Question: If I have an image, in which there is a page of text shot on a uniform background, how can I auto detect the boundaries between the paper and the background?
An example of the image I want to detect is shown below. The images that I will be dealing with consist of a single page on a uniform background and they can be rotated at any angle.

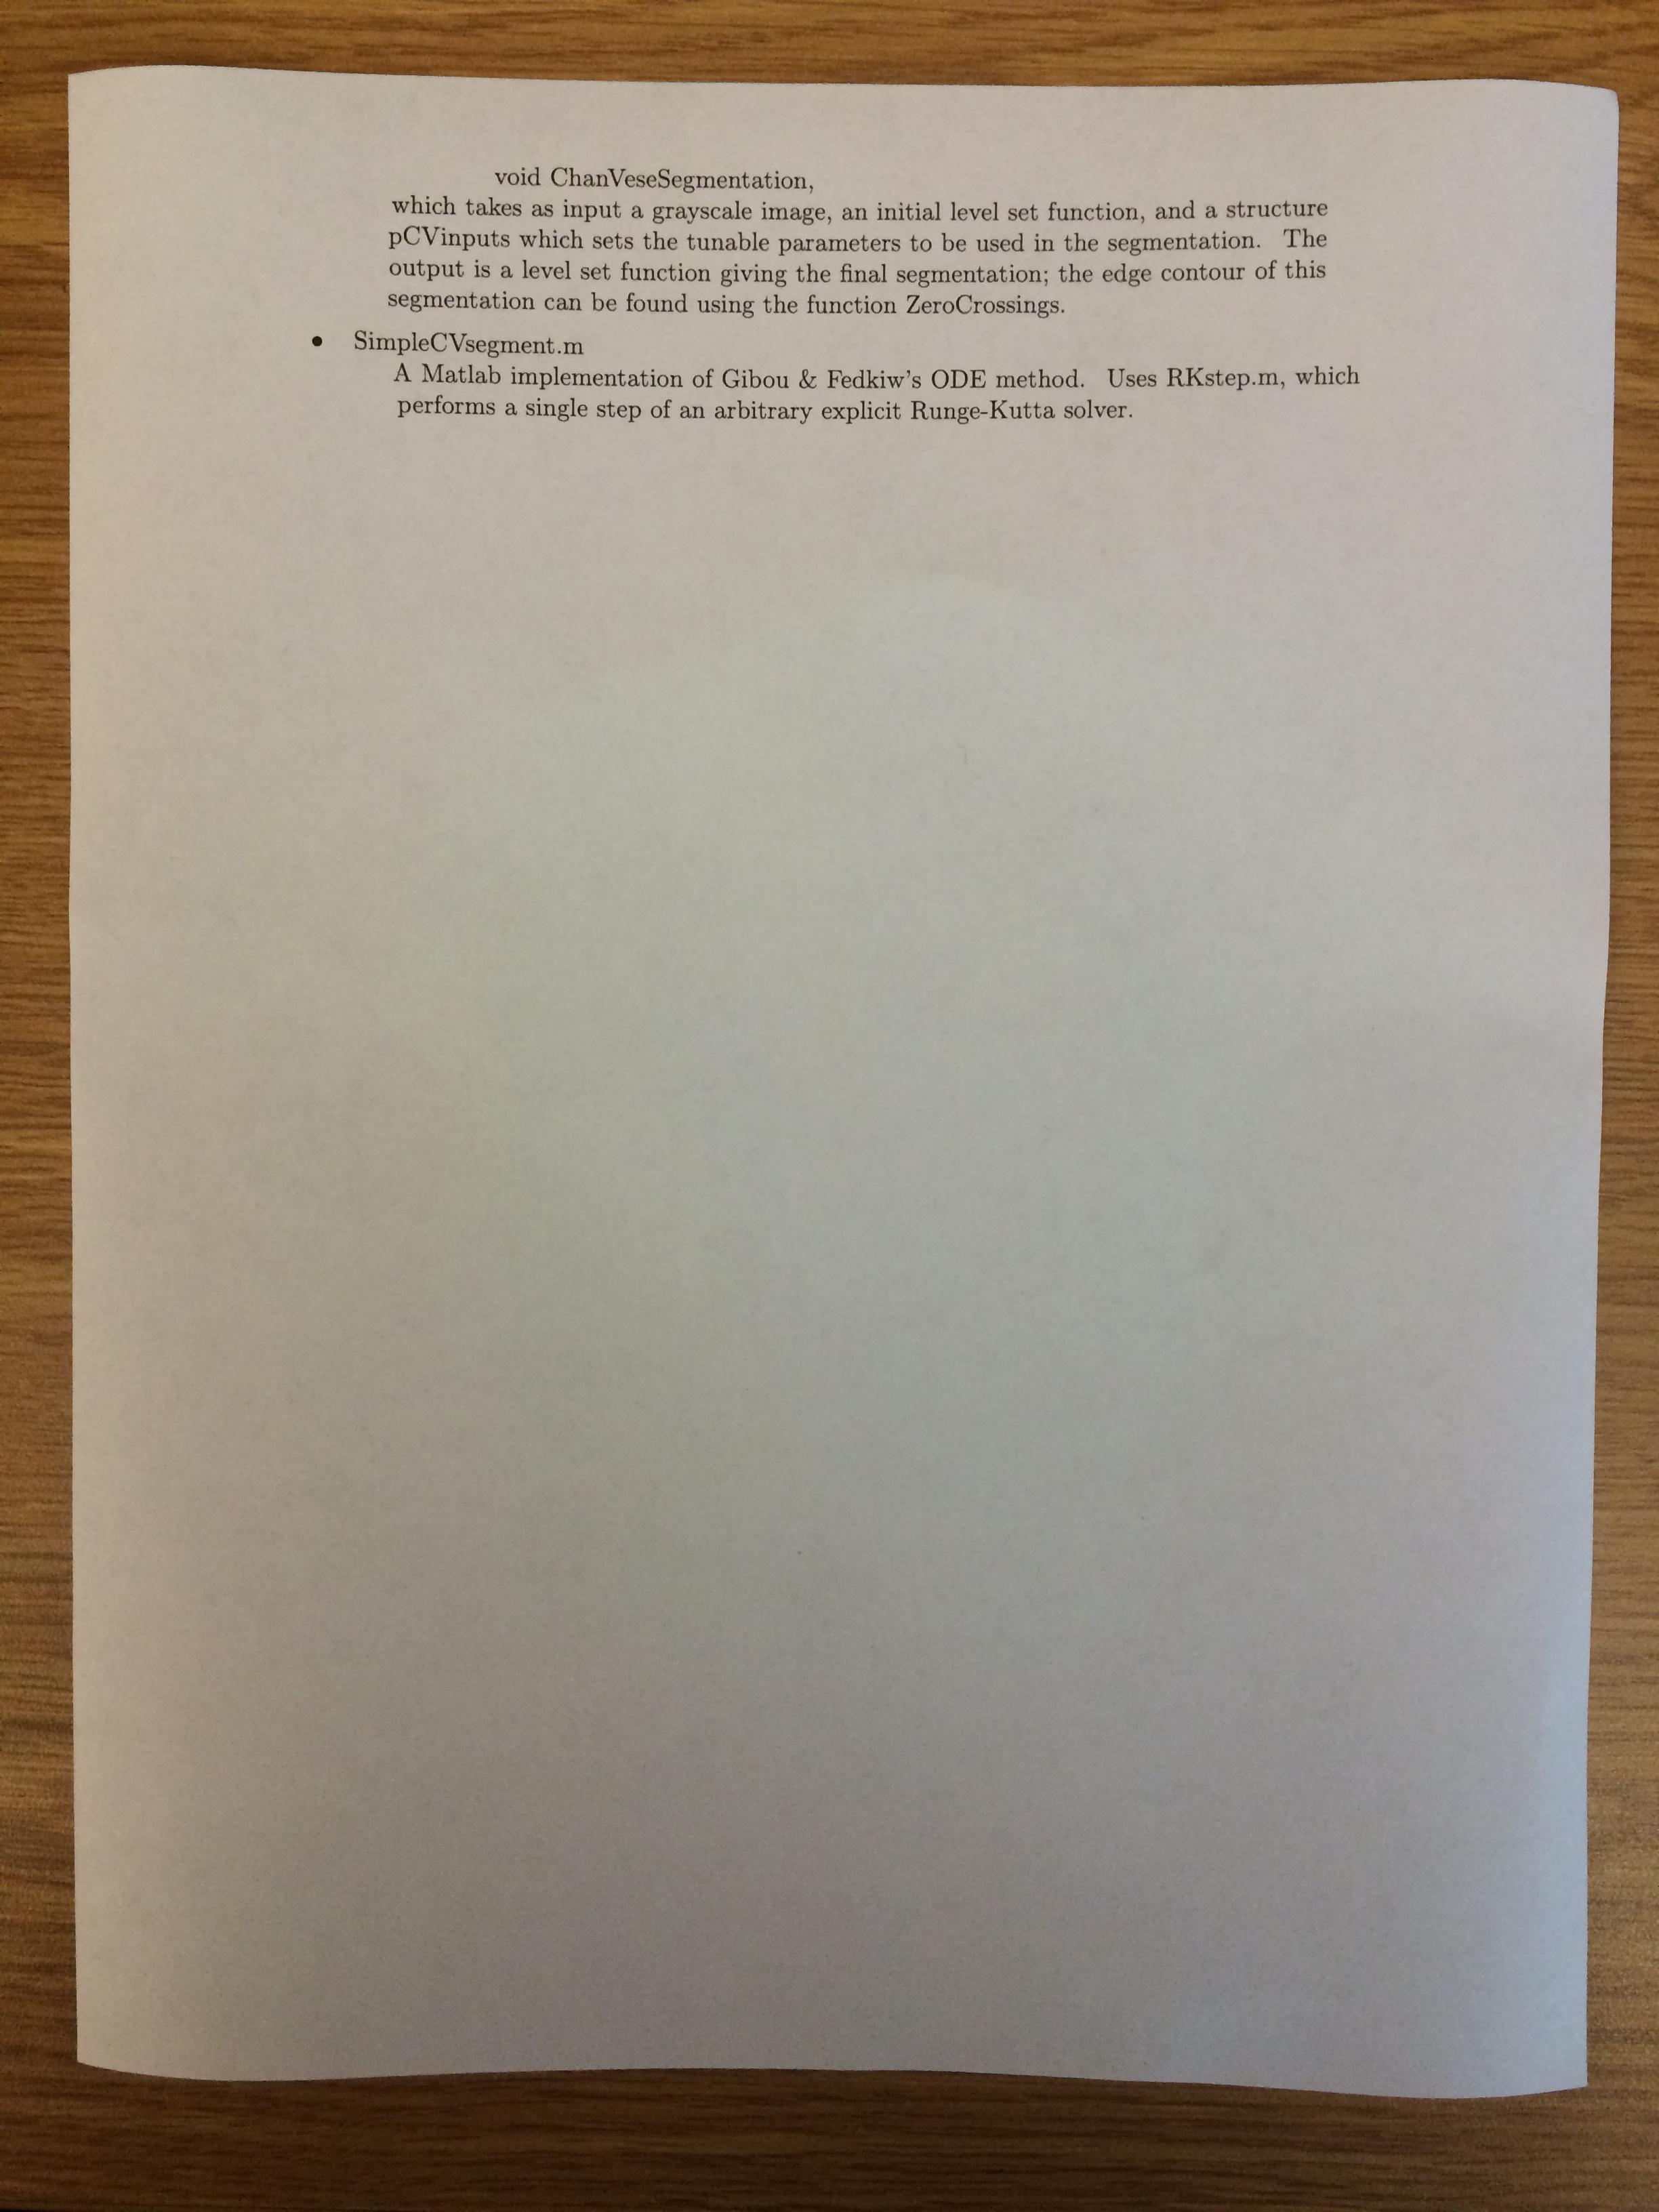
Answer: One simple method would be to threshold the image by some known value once you convert the image to grayscale. The problem with that approach is that we are applying a global threshold and so some of the paper at the bottom of the image will be lost if you make the threshold too high. If you make the threshold too low, then you'll certainly get the paper, but you'll include a lot of the background pixels too and it will probably be difficult to remove those pixels with post-processing.
One thing I can suggest is to use an adaptive threshold algorithm. An algorithm that has worked for me in the past is the <URL>. You can read up about it here on a post I commented on a while back:
<URL>
However, if you want the gist of it, an <URL>', but you only have to do that once. With the integral image, you scan neighbourhoods of pixels of size 's x s' and you check to see if the average intensity is less than 't%' of the actual average within this 's x s' window then this is pixel classified as the background. If it's larger, then it's classified as being part of the foreground. This is adaptive because the thresholding is done using local pixel neighbourhoods rather than using a global threshold.
I've coded an implementation of the Bradley-Roth algorithm here for you. The default parameters for the algorithm are 's' being 1/8th of the width of the image and 't' being 15%. Therefore, you can just call it this way to invoke the default parameters:
'''
out = adaptiveThreshold(im);
'''
'im' is the input image and 'out' is a binary image that denotes what belongs to foreground ('logical true') or background ('logical false'). You can play around with the second and third input parameters: 's' being the size of the thresholding window and 't' the percentage we talked about above and can call the function like so:
'''
out = adaptiveThreshold(im, s, t);
'''
Therefore, the code for the algorithm looks like this:
'''
function [out] = adaptiveThreshold(im, s, t)
%// Error checking of the input
%// Default value for s is 1/8th the width of the image
%// Must make sure that this is a whole number
if nargin <= 1, s = round(size(im,2) / 8); end
%// Default value for t is 15
%// t is used to determine whether the current pixel is t% lower than the
%// average in the particular neighbourhood
if nargin <= 2, t = 15; end
%// Too few or too many arguments?
if nargin == 0, error('Too few arguments'); end
if nargin >= 4, error('Too many arguments'); end
%// Convert to grayscale if necessary then cast to double to ensure no
%// saturation
if size(im, 3) == 3
im = double(rgb2gray(im));
elseif size(im, 3) == 1
im = double(im);
else
error('Incompatible image: Must be a colour or grayscale image');
end
%// Compute integral image
intImage = cumsum(cumsum(im, 2), 1);
%// Define grid of points
[rows, cols] = size(im);
[X,Y] = meshgrid(1:cols, 1:rows);
%// Ensure s is even so that we are able to index the image properly
s = s + mod(s,2);
%// Access the four corners of each neighbourhood
x1 = X - s/2; x2 = X + s/2;
y1 = Y - s/2; y2 = Y + s/2;
%// Ensure no co-ordinates are out of bounds
x1(x1 < 1) = 1;
x2(x2 > cols) = cols;
y1(y1 < 1) = 1;
y2(y2 > rows) = rows;
%// Count how many pixels there are in each neighbourhood
count = (x2 - x1) .* (y2 - y1);
%// Compute row and column co-ordinates to access each corner of the
%// neighbourhood for the integral image
f1_x = x2; f1_y = y2;
f2_x = x2; f2_y = y1 - 1; f2_y(f2_y < 1) = 1;
f3_x = x1 - 1; f3_x(f3_x < 1) = 1; f3_y = y2;
f4_x = f3_x; f4_y = f2_y;
%// Compute 1D linear indices for each of the corners
ind_f1 = sub2ind([rows cols], f1_y, f1_x);
ind_f2 = sub2ind([rows cols], f2_y, f2_x);
ind_f3 = sub2ind([rows cols], f3_y, f3_x);
ind_f4 = sub2ind([rows cols], f4_y, f4_x);
%// Calculate the areas for each of the neighbourhoods
sums = intImage(ind_f1) - intImage(ind_f2) - intImage(ind_f3) + ...
intImage(ind_f4);
%// Determine whether the summed area surpasses a threshold
%// Set this output to 0 if it doesn't
locs = (im .* count) <= (sums * (100 - t) / 100);
out = true(size(im));
out(locs) = false;
end
'''
---
When I use your image and I set 's = 500' and 't = 5', here's the code and this is the image I get:
'''
im = imread('http://i.stack.imgur.com/MEcaz.jpg');
out = adaptiveThreshold(im, 500, 5);
imshow(out);
'''

You can see that there are some spurious white pixels at the bottom white of the image, and there are some holes we need to fill in inside the paper. As such, let's use some morphology and declare a structuring element that's a 15 x 15 square, perform an opening to remove the noisy pixels, then fill in the holes when we're done:
'''
se = strel('square', 15);
out = imopen(out, se);
out = imfill(out, 'holes');
imshow(out);
'''
This is what I get after all of that:

Not bad eh? Now if you really want to see what the image looks like with the paper segmented, we can use this mask and multiply it with the original image. This way, any pixels that belong to the paper are kept while those that belong to the background go away:
'''
out_colour = bsxfun(@times, im, uint8(out));
imshow(out_colour);
'''
We get this:

You'll have to play around with the parameters until it works for you, but the above parameters were the ones I used to get it working for the particular page you showed us. Image processing is all about trial and error, and putting processing steps in the right sequence until you get something good enough for your purposes.
---
Happy image filtering!